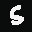
Label: 5